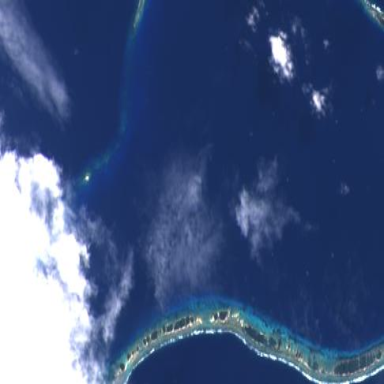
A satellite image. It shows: Military area located on maritime atoll. The atoll is natural feature.